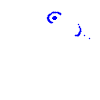
Particle: pion